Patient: sex M, age 57
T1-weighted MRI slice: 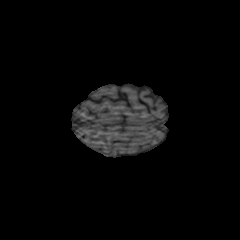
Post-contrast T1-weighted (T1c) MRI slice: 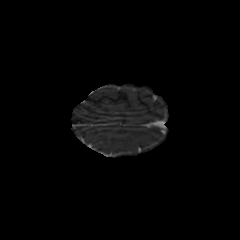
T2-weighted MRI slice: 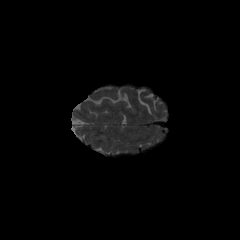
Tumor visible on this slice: no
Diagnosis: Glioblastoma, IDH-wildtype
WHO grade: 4